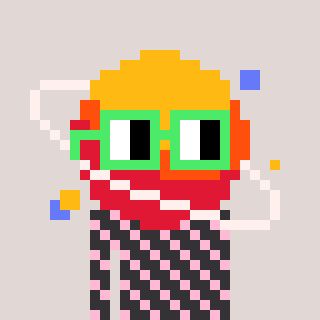
a pixel art character with square light green glasses, a saturn-shaped head and a grayscale-colored body on a warm background